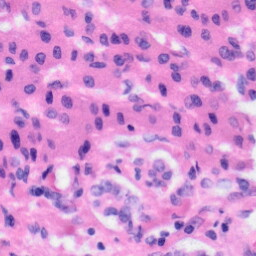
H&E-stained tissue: Liver